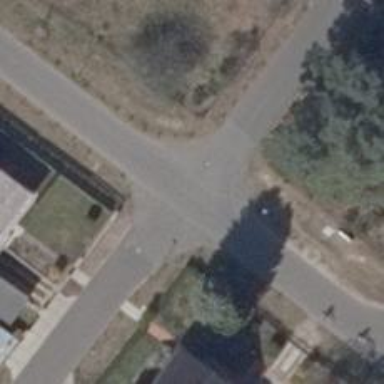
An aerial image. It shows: Asphalt road in residential area.